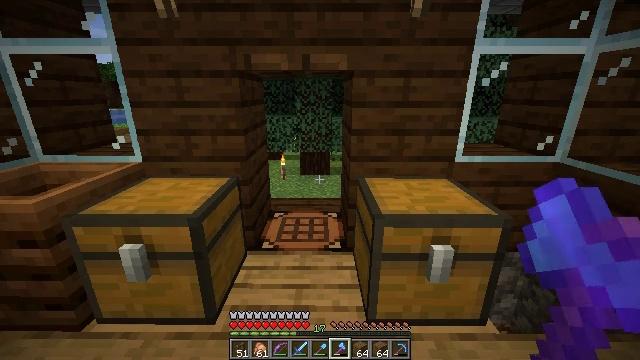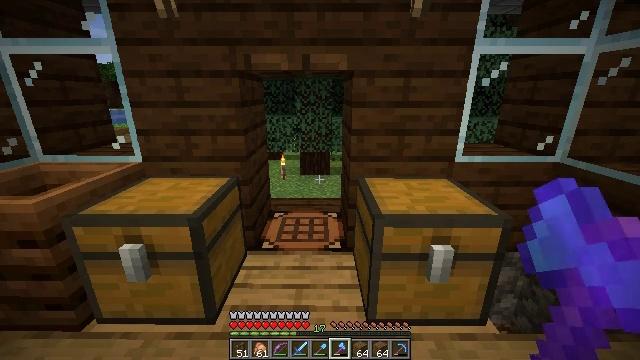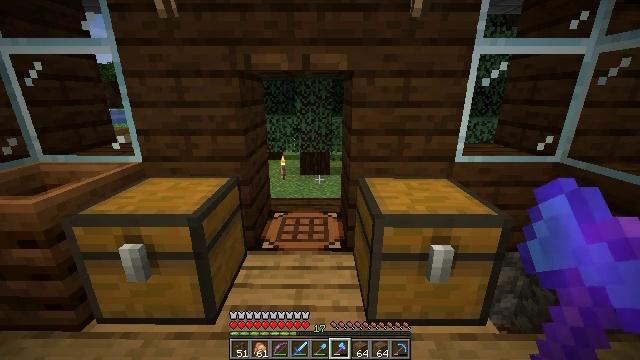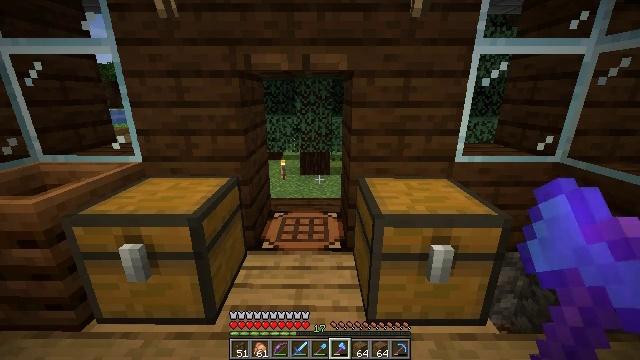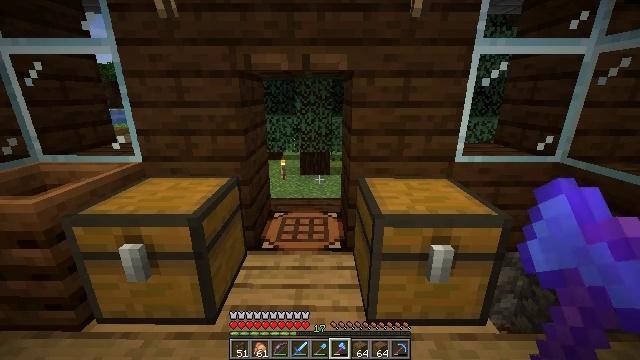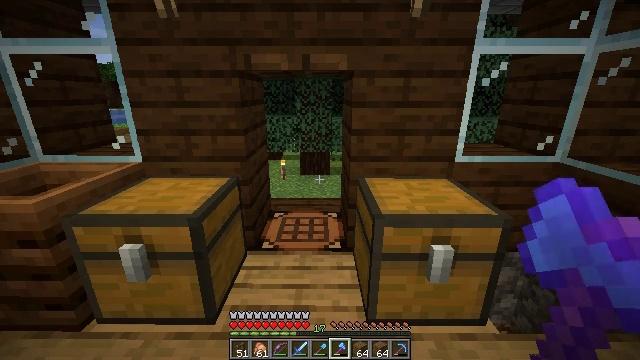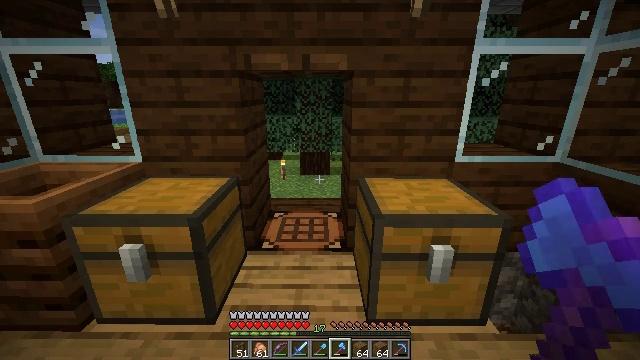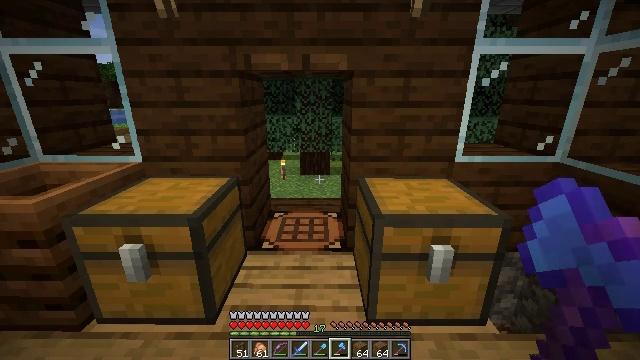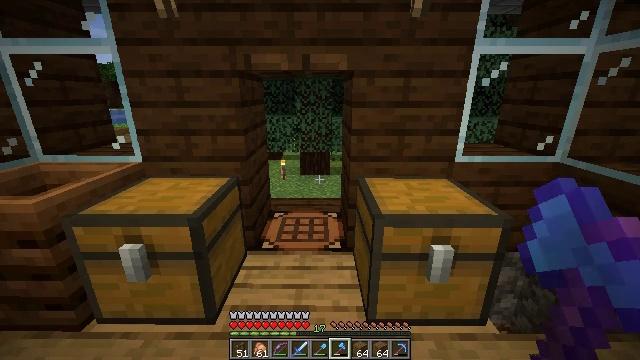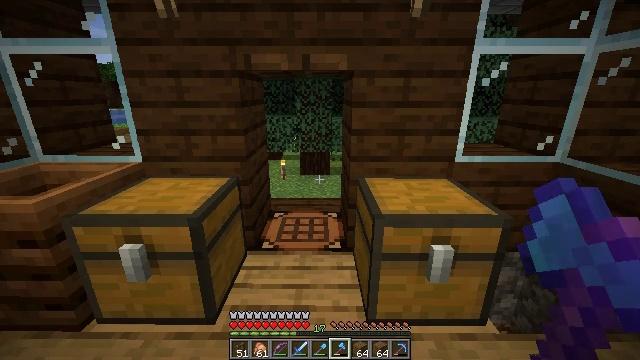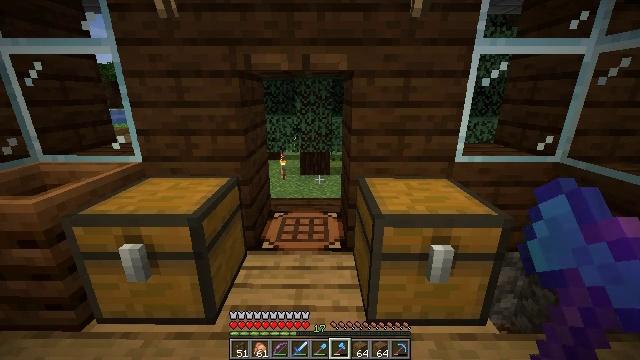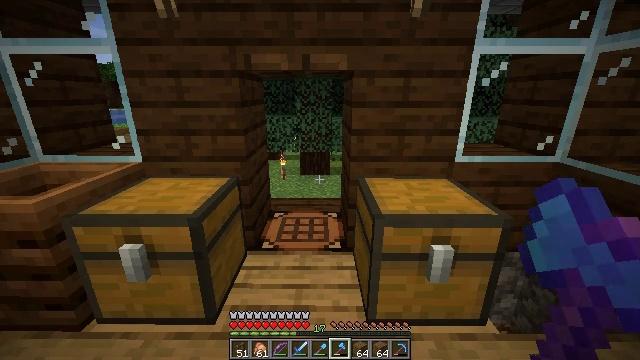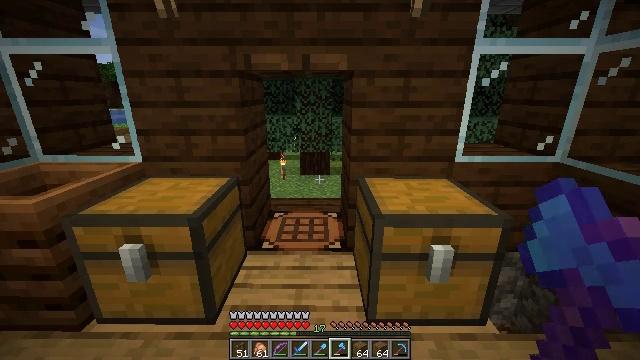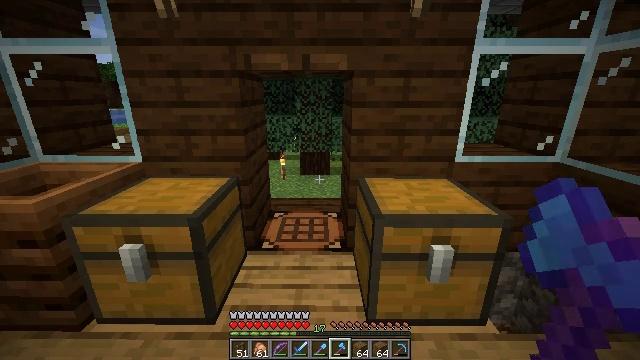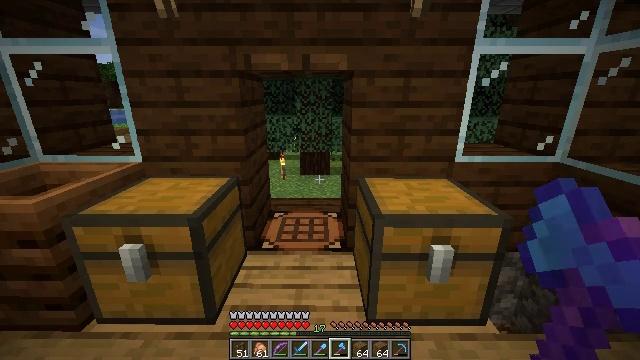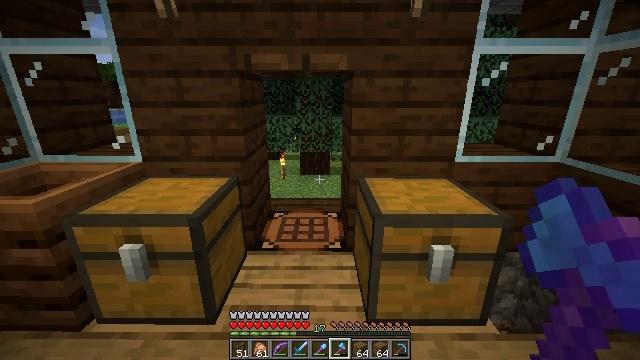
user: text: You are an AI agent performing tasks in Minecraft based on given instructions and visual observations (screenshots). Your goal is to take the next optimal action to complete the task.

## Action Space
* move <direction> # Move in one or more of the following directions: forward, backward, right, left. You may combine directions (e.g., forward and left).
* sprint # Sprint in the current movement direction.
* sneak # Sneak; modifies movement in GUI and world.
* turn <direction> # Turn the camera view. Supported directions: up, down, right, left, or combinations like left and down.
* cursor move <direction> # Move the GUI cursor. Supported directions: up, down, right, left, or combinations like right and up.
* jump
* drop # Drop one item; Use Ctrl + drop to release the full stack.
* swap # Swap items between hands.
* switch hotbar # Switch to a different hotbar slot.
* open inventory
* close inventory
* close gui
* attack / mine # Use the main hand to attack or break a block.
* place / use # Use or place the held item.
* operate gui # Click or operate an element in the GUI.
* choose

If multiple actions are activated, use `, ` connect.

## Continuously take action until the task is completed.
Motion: motion action
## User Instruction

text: Mine the spruce fence.
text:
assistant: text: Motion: no_op
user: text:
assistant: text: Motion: no_op
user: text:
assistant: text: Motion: no_op
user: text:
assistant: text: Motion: no_op
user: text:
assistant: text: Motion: no_op
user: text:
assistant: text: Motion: no_op
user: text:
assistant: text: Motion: no_op
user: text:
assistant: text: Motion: no_op
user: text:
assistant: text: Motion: no_op
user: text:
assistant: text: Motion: no_op
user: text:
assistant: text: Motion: no_op
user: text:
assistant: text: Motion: no_op
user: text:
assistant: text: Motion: no_op
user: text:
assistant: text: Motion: no_op
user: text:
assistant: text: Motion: no_op
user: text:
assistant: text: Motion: no_op
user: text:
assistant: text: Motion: no_op
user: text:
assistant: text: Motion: no_op
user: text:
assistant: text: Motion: no_op
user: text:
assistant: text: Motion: no_op
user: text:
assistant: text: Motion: no_op
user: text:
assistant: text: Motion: no_op
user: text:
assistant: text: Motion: no_op
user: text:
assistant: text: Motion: no_op
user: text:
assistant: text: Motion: no_op
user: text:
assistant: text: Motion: no_op
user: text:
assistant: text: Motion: no_op
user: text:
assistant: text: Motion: no_op
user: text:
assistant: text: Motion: no_op
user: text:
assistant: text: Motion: no_op